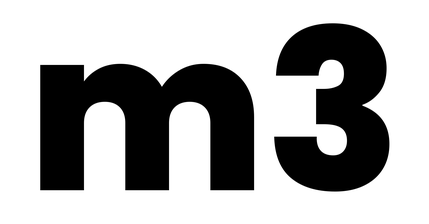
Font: Poppins-ExtraBold